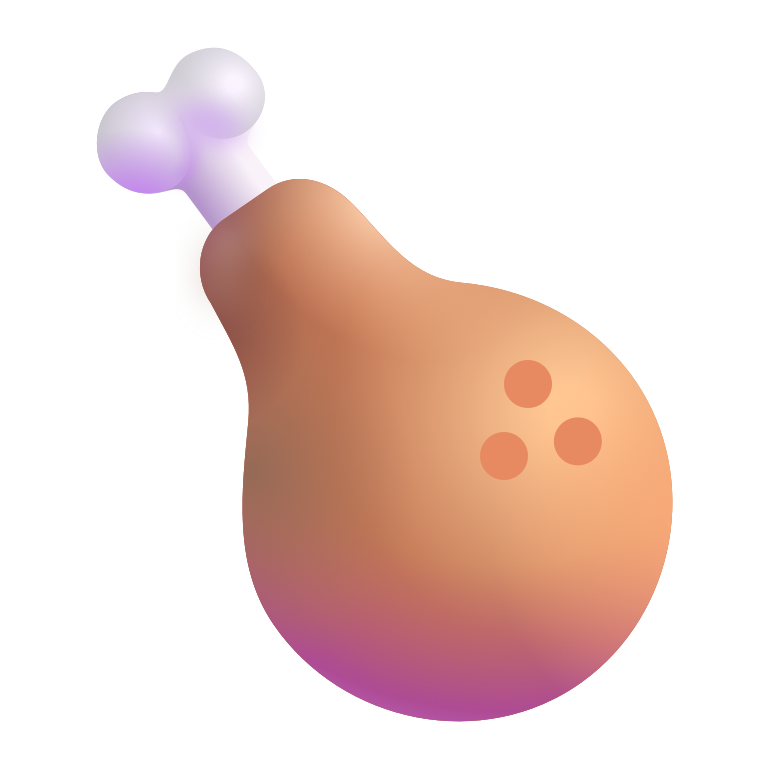
poultry leg color